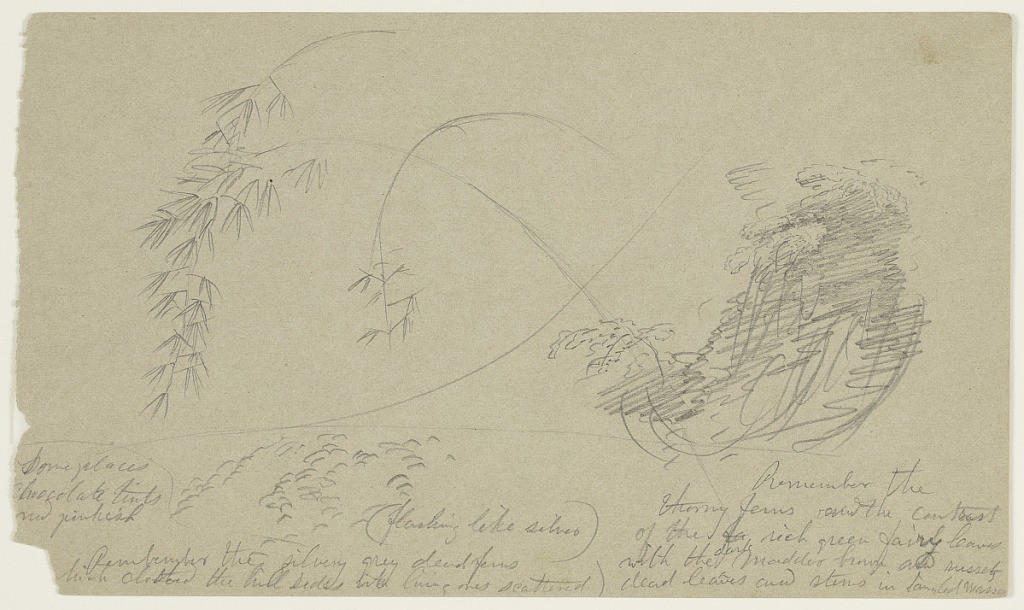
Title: Bamboo Sketch, Jamaica
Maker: Frederic Edwin Church, American, 1826–1900
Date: May–September 1865
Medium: Graphite on gray-green wove paper
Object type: Drawing
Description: Botanical sketch showing a view from Jamaica of bamboo stalks, at left, and an overgrown, vine-covered tree at right. At left, three bamboo branches arch downward with thin leaves on their tips. At right, a lush and heavily shaded tree is shown covered with hanging vines.